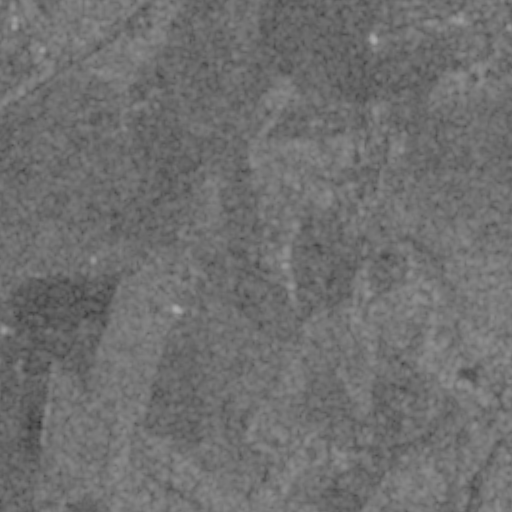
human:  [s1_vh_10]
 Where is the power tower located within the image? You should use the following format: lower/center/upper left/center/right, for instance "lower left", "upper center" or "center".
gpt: The power tower is located in the upper left of the image.
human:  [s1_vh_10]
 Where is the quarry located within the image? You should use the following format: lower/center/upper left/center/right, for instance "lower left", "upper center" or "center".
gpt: The quarry is located in the center right of the image.
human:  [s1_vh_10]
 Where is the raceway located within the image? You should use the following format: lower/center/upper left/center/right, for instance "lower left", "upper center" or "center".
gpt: The raceway is located in the lower left of the image.
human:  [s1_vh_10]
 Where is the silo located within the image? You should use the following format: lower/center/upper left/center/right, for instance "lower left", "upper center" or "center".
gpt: The silo is located in the center of the image.
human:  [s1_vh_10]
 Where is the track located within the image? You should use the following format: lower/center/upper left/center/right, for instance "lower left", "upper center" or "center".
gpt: There is no track in the image.

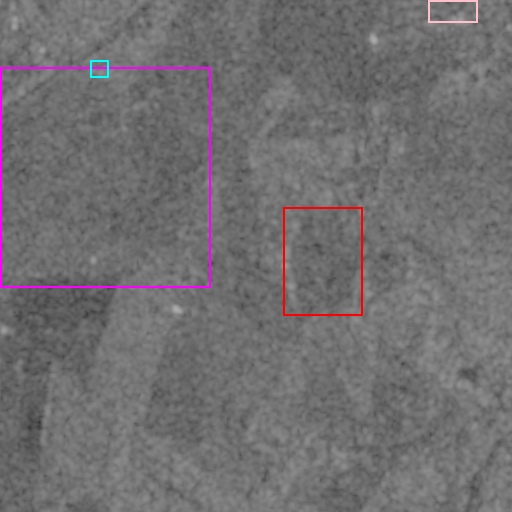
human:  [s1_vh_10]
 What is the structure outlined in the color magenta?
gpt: The structure outlined in magenta is a crop field.
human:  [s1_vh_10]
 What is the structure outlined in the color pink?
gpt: The structure outlined in pink is a park.
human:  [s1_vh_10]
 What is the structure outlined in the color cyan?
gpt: The structure outlined in cyan is a power substation.
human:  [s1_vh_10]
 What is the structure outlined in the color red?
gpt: The structure outlined in red is a quarry.
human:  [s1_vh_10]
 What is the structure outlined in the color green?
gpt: There is no green outline.